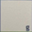
Piece: xx